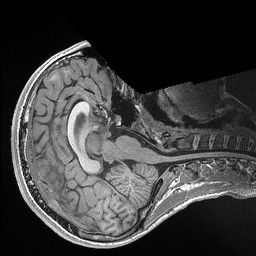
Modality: T1w
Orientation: axial
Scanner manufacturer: siemens
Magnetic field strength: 3 T
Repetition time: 2.3 s
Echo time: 0.00298 s